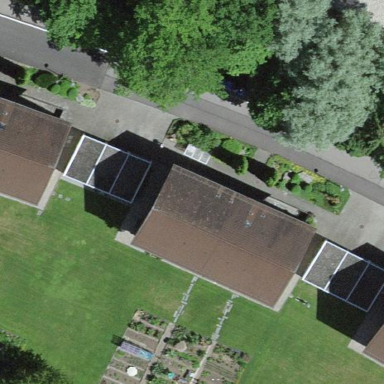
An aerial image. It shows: Gabled roof on residential building.